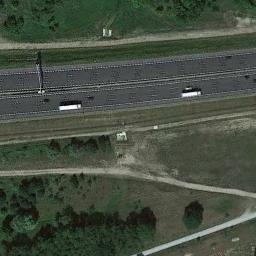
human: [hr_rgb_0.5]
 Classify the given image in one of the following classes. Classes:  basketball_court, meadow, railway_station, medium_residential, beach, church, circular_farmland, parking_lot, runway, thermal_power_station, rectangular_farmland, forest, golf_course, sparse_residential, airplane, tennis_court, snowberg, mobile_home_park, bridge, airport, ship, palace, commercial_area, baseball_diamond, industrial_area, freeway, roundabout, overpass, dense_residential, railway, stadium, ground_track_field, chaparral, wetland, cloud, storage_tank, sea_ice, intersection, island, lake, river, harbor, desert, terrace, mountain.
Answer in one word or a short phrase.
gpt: freeway